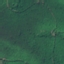
Label: Forest